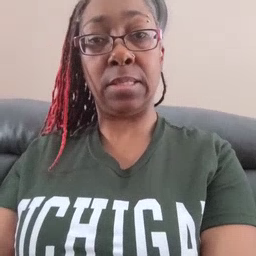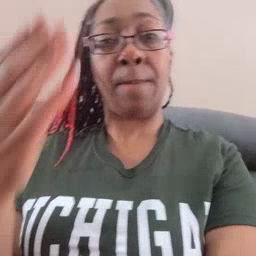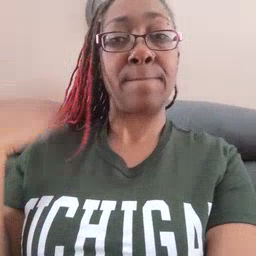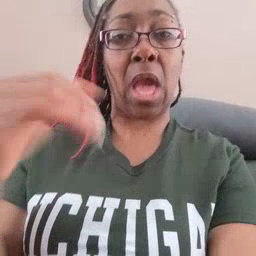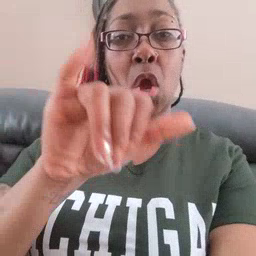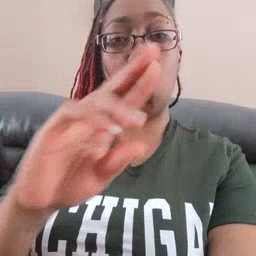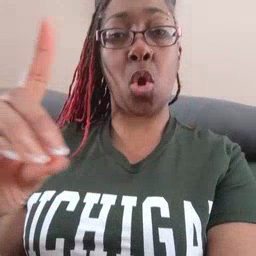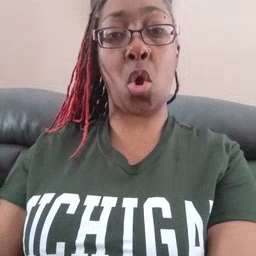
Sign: backyard